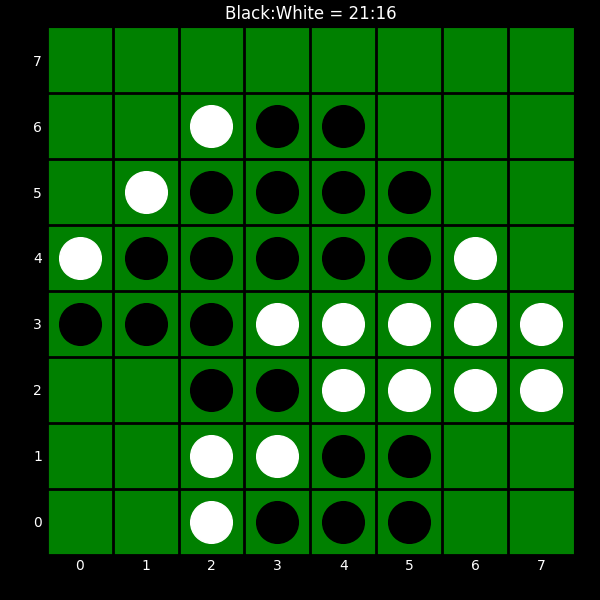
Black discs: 21
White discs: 16